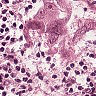
Metastatic tissue present: yes